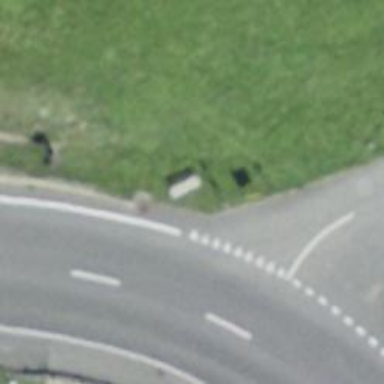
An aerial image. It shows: Bus stop with platform for public transport.